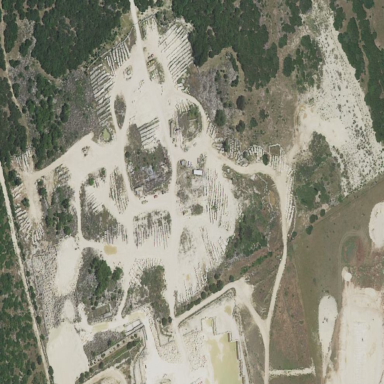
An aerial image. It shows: Quarry area.